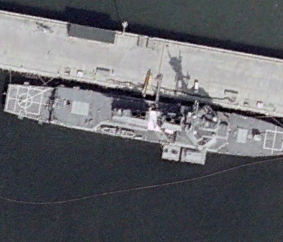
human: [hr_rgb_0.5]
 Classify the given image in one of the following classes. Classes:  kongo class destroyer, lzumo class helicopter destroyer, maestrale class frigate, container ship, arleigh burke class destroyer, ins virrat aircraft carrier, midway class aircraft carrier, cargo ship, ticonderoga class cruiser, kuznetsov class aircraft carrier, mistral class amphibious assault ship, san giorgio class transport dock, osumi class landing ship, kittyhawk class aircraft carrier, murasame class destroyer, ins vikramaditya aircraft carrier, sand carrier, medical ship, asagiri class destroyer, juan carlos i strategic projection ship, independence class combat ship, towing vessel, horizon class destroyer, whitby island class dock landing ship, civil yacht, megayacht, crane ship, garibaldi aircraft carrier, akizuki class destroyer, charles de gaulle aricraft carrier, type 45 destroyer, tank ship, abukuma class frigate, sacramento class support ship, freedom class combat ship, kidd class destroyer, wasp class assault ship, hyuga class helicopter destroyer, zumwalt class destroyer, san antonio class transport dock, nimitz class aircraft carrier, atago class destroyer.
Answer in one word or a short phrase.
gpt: Arleigh Burke class destroyer